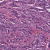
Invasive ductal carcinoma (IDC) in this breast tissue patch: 1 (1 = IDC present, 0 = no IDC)